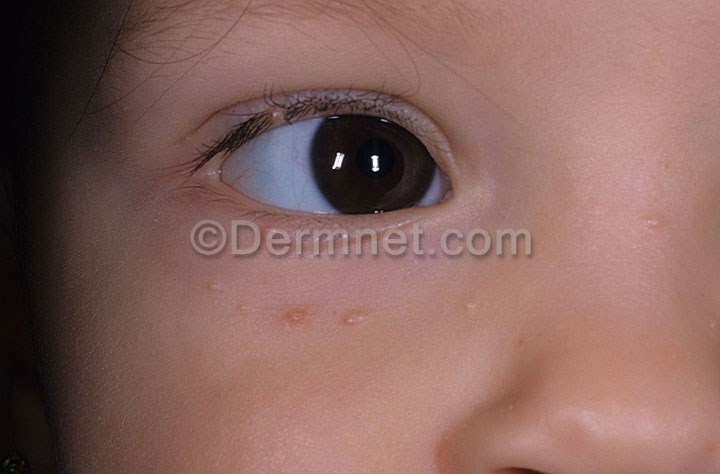
Disease: Warts Molluscum and other Viral Infections